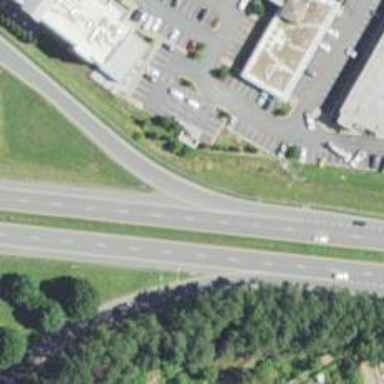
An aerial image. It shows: Trunk link highway.